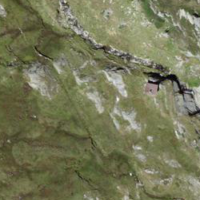
EUNIS habitat code: 26
Species observed at this site:
Vaccinium uliginosum